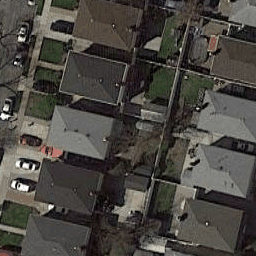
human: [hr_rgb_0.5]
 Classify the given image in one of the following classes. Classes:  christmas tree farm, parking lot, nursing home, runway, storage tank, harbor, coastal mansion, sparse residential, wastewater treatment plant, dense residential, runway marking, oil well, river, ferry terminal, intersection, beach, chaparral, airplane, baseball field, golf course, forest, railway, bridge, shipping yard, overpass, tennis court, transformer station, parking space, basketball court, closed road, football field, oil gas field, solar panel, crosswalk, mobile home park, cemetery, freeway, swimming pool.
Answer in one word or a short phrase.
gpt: dense residential